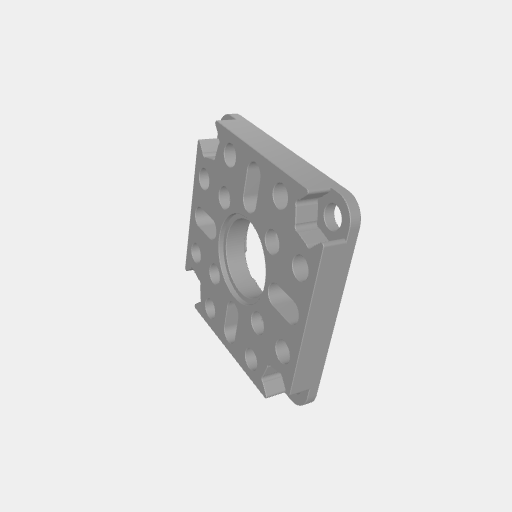
Part: FlatPatternMount